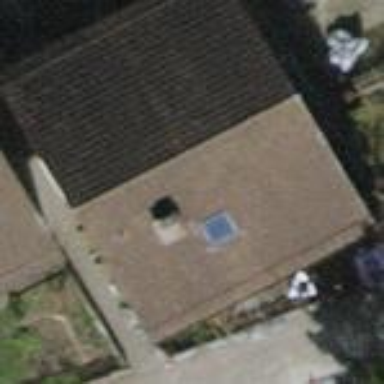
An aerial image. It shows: Building with tile roof.